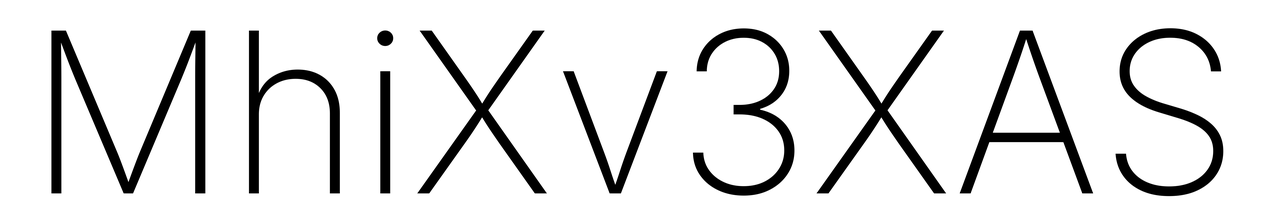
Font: Inter_ExtraLight